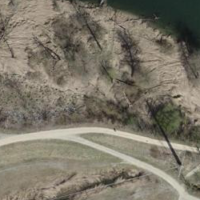
EUNIS habitat code: 41
Species observed at this site:
Centaurea scabiosa
Clematis vitalba
Euphorbia cyparissias
Anacamptis pyramidalis